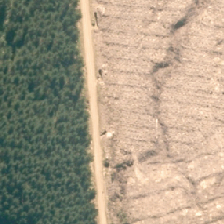
Land cover: harvested_forest